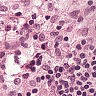
Metastatic tissue present: no